Field crop: tomato
Growth stage: 2
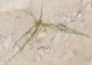
Species: cyperus